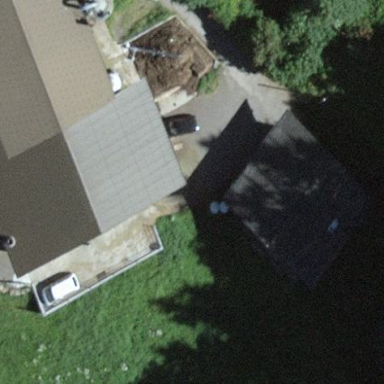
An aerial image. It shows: Rural barn.